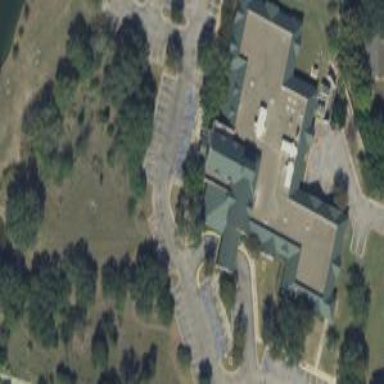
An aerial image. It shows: Clinic building offering healthcare services.